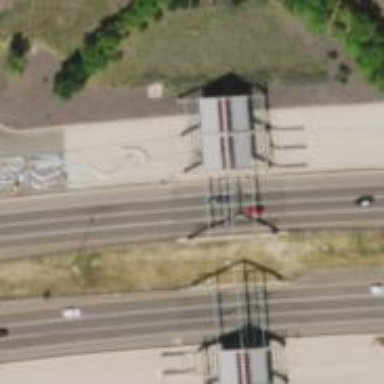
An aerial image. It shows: Toll gantry on the road.